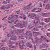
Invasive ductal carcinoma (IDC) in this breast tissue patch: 1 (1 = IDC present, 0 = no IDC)